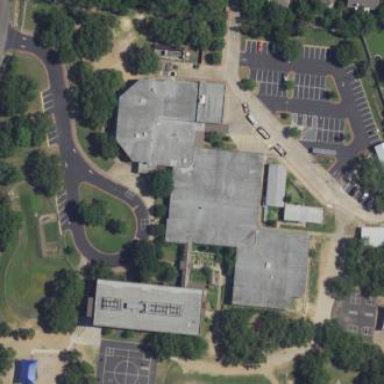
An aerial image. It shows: School.